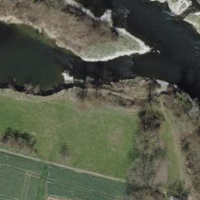
EUNIS habitat code: 25
Species observed at this site:
Pseudochorthippus parallelus
Cardamine pratensis
Pieris napi
Pieris rapae
Urtica dioica
Lamium purpureum
Calopteryx splendens